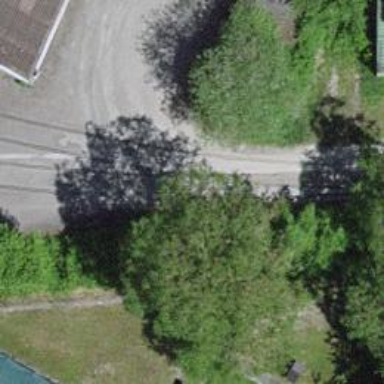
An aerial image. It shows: Disused railway spur with one track.